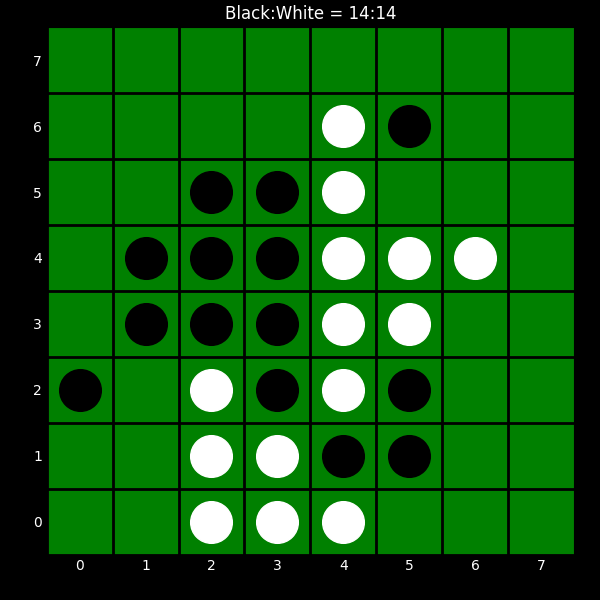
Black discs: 14
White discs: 14